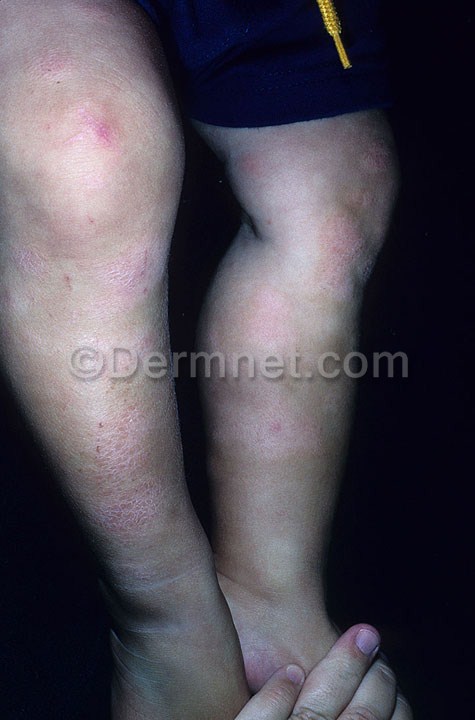
Disease: Atopic Dermatitis Photos